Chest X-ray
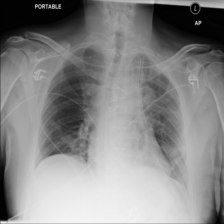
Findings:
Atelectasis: negative
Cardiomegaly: negative
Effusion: negative
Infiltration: negative
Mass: negative
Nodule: negative
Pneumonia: negative
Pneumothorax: negative
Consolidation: negative
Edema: negative
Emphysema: negative
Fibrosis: negative
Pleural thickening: negative
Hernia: negative